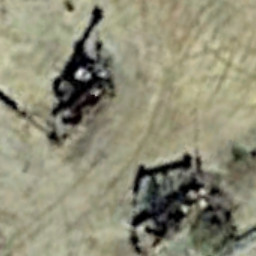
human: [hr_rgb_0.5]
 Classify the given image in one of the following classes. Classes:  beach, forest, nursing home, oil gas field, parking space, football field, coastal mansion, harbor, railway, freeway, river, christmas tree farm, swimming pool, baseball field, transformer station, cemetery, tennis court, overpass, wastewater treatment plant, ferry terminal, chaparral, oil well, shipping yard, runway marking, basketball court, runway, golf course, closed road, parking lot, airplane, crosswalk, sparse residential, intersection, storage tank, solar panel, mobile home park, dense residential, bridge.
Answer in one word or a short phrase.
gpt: oil well